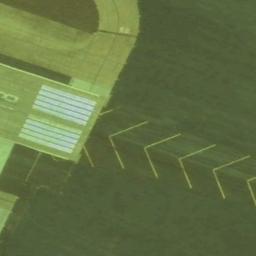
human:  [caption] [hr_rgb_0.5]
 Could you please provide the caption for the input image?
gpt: The grass is beside the runway .

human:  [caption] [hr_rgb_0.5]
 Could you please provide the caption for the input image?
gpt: The runway with a threshold marking goes through the lawn .

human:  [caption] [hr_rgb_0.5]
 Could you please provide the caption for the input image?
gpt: The runway is on the grass .

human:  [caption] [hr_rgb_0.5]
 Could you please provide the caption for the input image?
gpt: Next to the runway is a concrete floor with white dashes and arrow signs on the runway .

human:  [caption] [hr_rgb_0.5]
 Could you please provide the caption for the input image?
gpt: There are green lawns beside the runway with white marks .